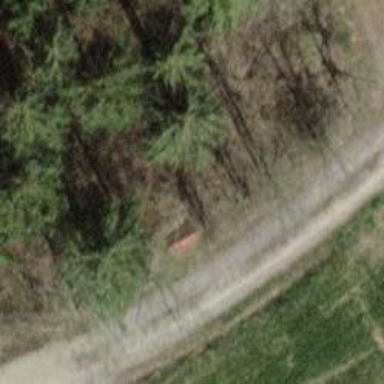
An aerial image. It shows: Red bench.